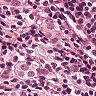
Metastatic tissue present: yes